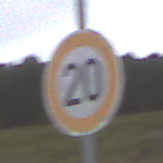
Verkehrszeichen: Geschwindigkeit20
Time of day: Midday
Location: Outdoor (Nature)
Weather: Overcast
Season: NotSpecified
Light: Natural